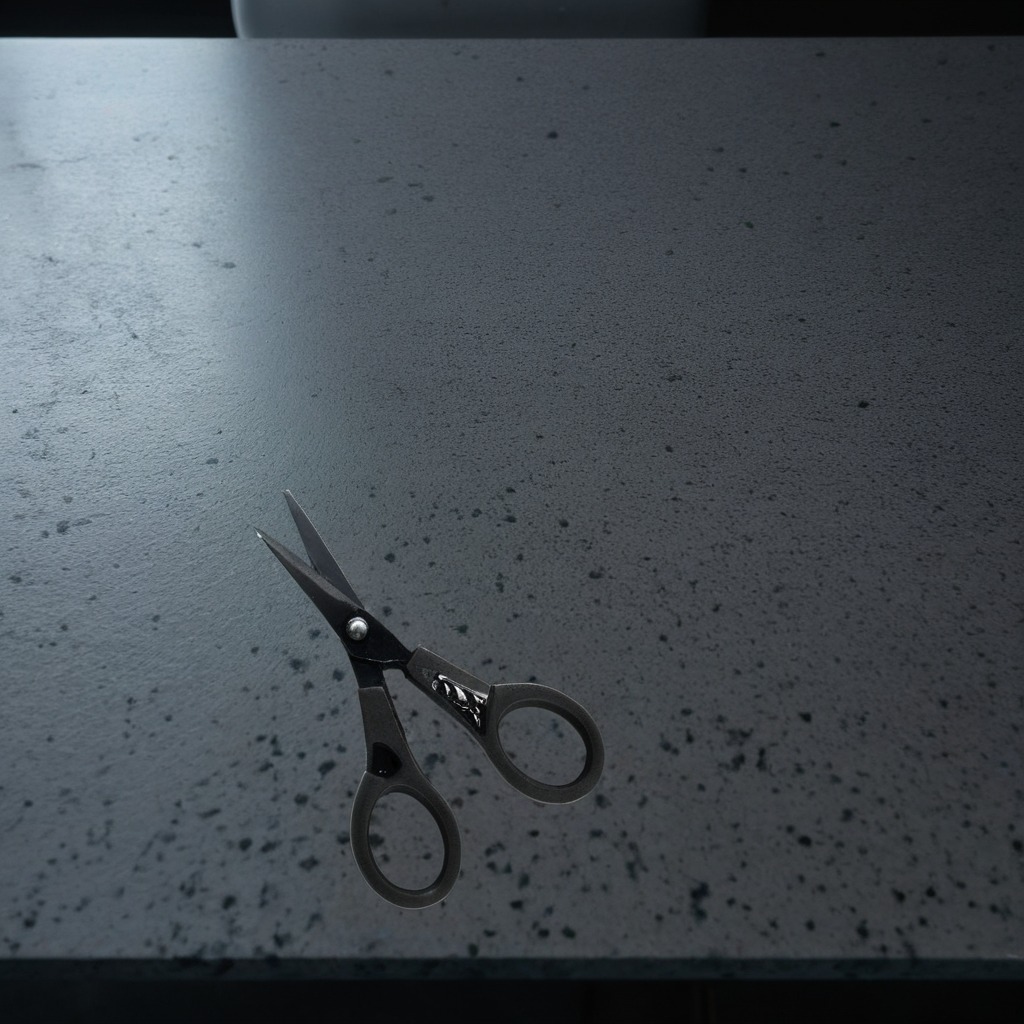
A scissor lying on a clean granite table inside a workshop at night dim ambient light soft shadows worn but